Question: So I've successfully plotted pie charts on a map as markers using ax.scatter, but I'm having trouble with some of the wedges "exploding" out of the pie chart. I can't seem to find the reason for this in my code, and have been unable to find an explanation anywhere online. This code is based on the example <URL> , which a colleague has also used and resulted in normal, uniform pie charts. Between us we can't find the issue, and no errors occur.
The code:
'''
import numpy as np
import math
import matplotlib
import matplotlib.pyplot as plt
from mpl_toolkits.basemap import Basemap, cm
australia_data = np.zeros((24,12))
colors = ['red','yellow','blue','mediumorchid']
#pie chart locations
xlon=[146.7,166,101.6,137.4,145.1,113.6,169.7,113.3,176.0,139.6,148.9,124.2,132.4,142.0,129.6,148.0,116.5,142.8,141.7,128.0,113.6,120.7,128.3,148.6]
ylat=[-42.2,-19.2,-0.5,-3.5,-34.4,-8.7,-45.1,-1.0,-38.6,-26.7,-29.1,-20.0,-14.4,-18.9,-31.3,-6.6,-23.8,-3.4,-7.5,-25.6,3.8,-3.1,-1.9,-23.2]
#function to draw pie charts on map
def draw_pie(ax,X=0, Y=0, size = 1500):
xy = []
start = 0.17
ratios=[1/12.]*12
for ratio in ratios:
x = [0] + np.cos(np.linspace(2*math.pi*start,2*math.pi*(start+ratio))).tolist() #30
y = [0] + np.sin(np.linspace(2*math.pi*start,2*math.pi*(start+ratio))).tolist() #30
xy1=(zip(x,y))
xy.append(xy1)
start -= ratio
piecolors = []
for lt in range(12):
c = australia_data[b,lt]-1
c=int(c)
piecolors.append(colors[c])
for i, xyi in enumerate(xy):
ax.scatter([X],[Y] , marker=(xyi,0), s=size, facecolor=piecolors[i],linewidth=0.5,alpha=.7)
australia_data[:,11] = 1
australia_data[:,4] = 3
australia_data[:,1] = 2
fig = plt.figure()
ax = fig.add_axes([.05,.01,.79,.95])
x1 = 90 #left
x2 = 180 #right
y1 = -50 #bottom
y2 = 10 #top
#Create the map
m = Basemap(resolution='l',projection='merc', llcrnrlat=y1,urcrnrlat=y2,llcrnrlon=x1,urcrnrlon=x2,lat_ts=0) #,lat_ts=(x1+x2)/2
m.drawcoastlines()
#plots pie charts:
for b in range(24):
X,Y=m(xlon[b],ylat[b])
draw_pie(ax,X, Y,size=400)
plt.savefig('australia_pies.png',dpi=400)
'''

Any ideas as to why this is happening (and how to fix it!) would be greatly appreciated!
Edit: it seems to be an issue with the number of wedges in the pie chart - reducing this to 6 results in uniform pies, but 7+ causes some wedges to "explode".
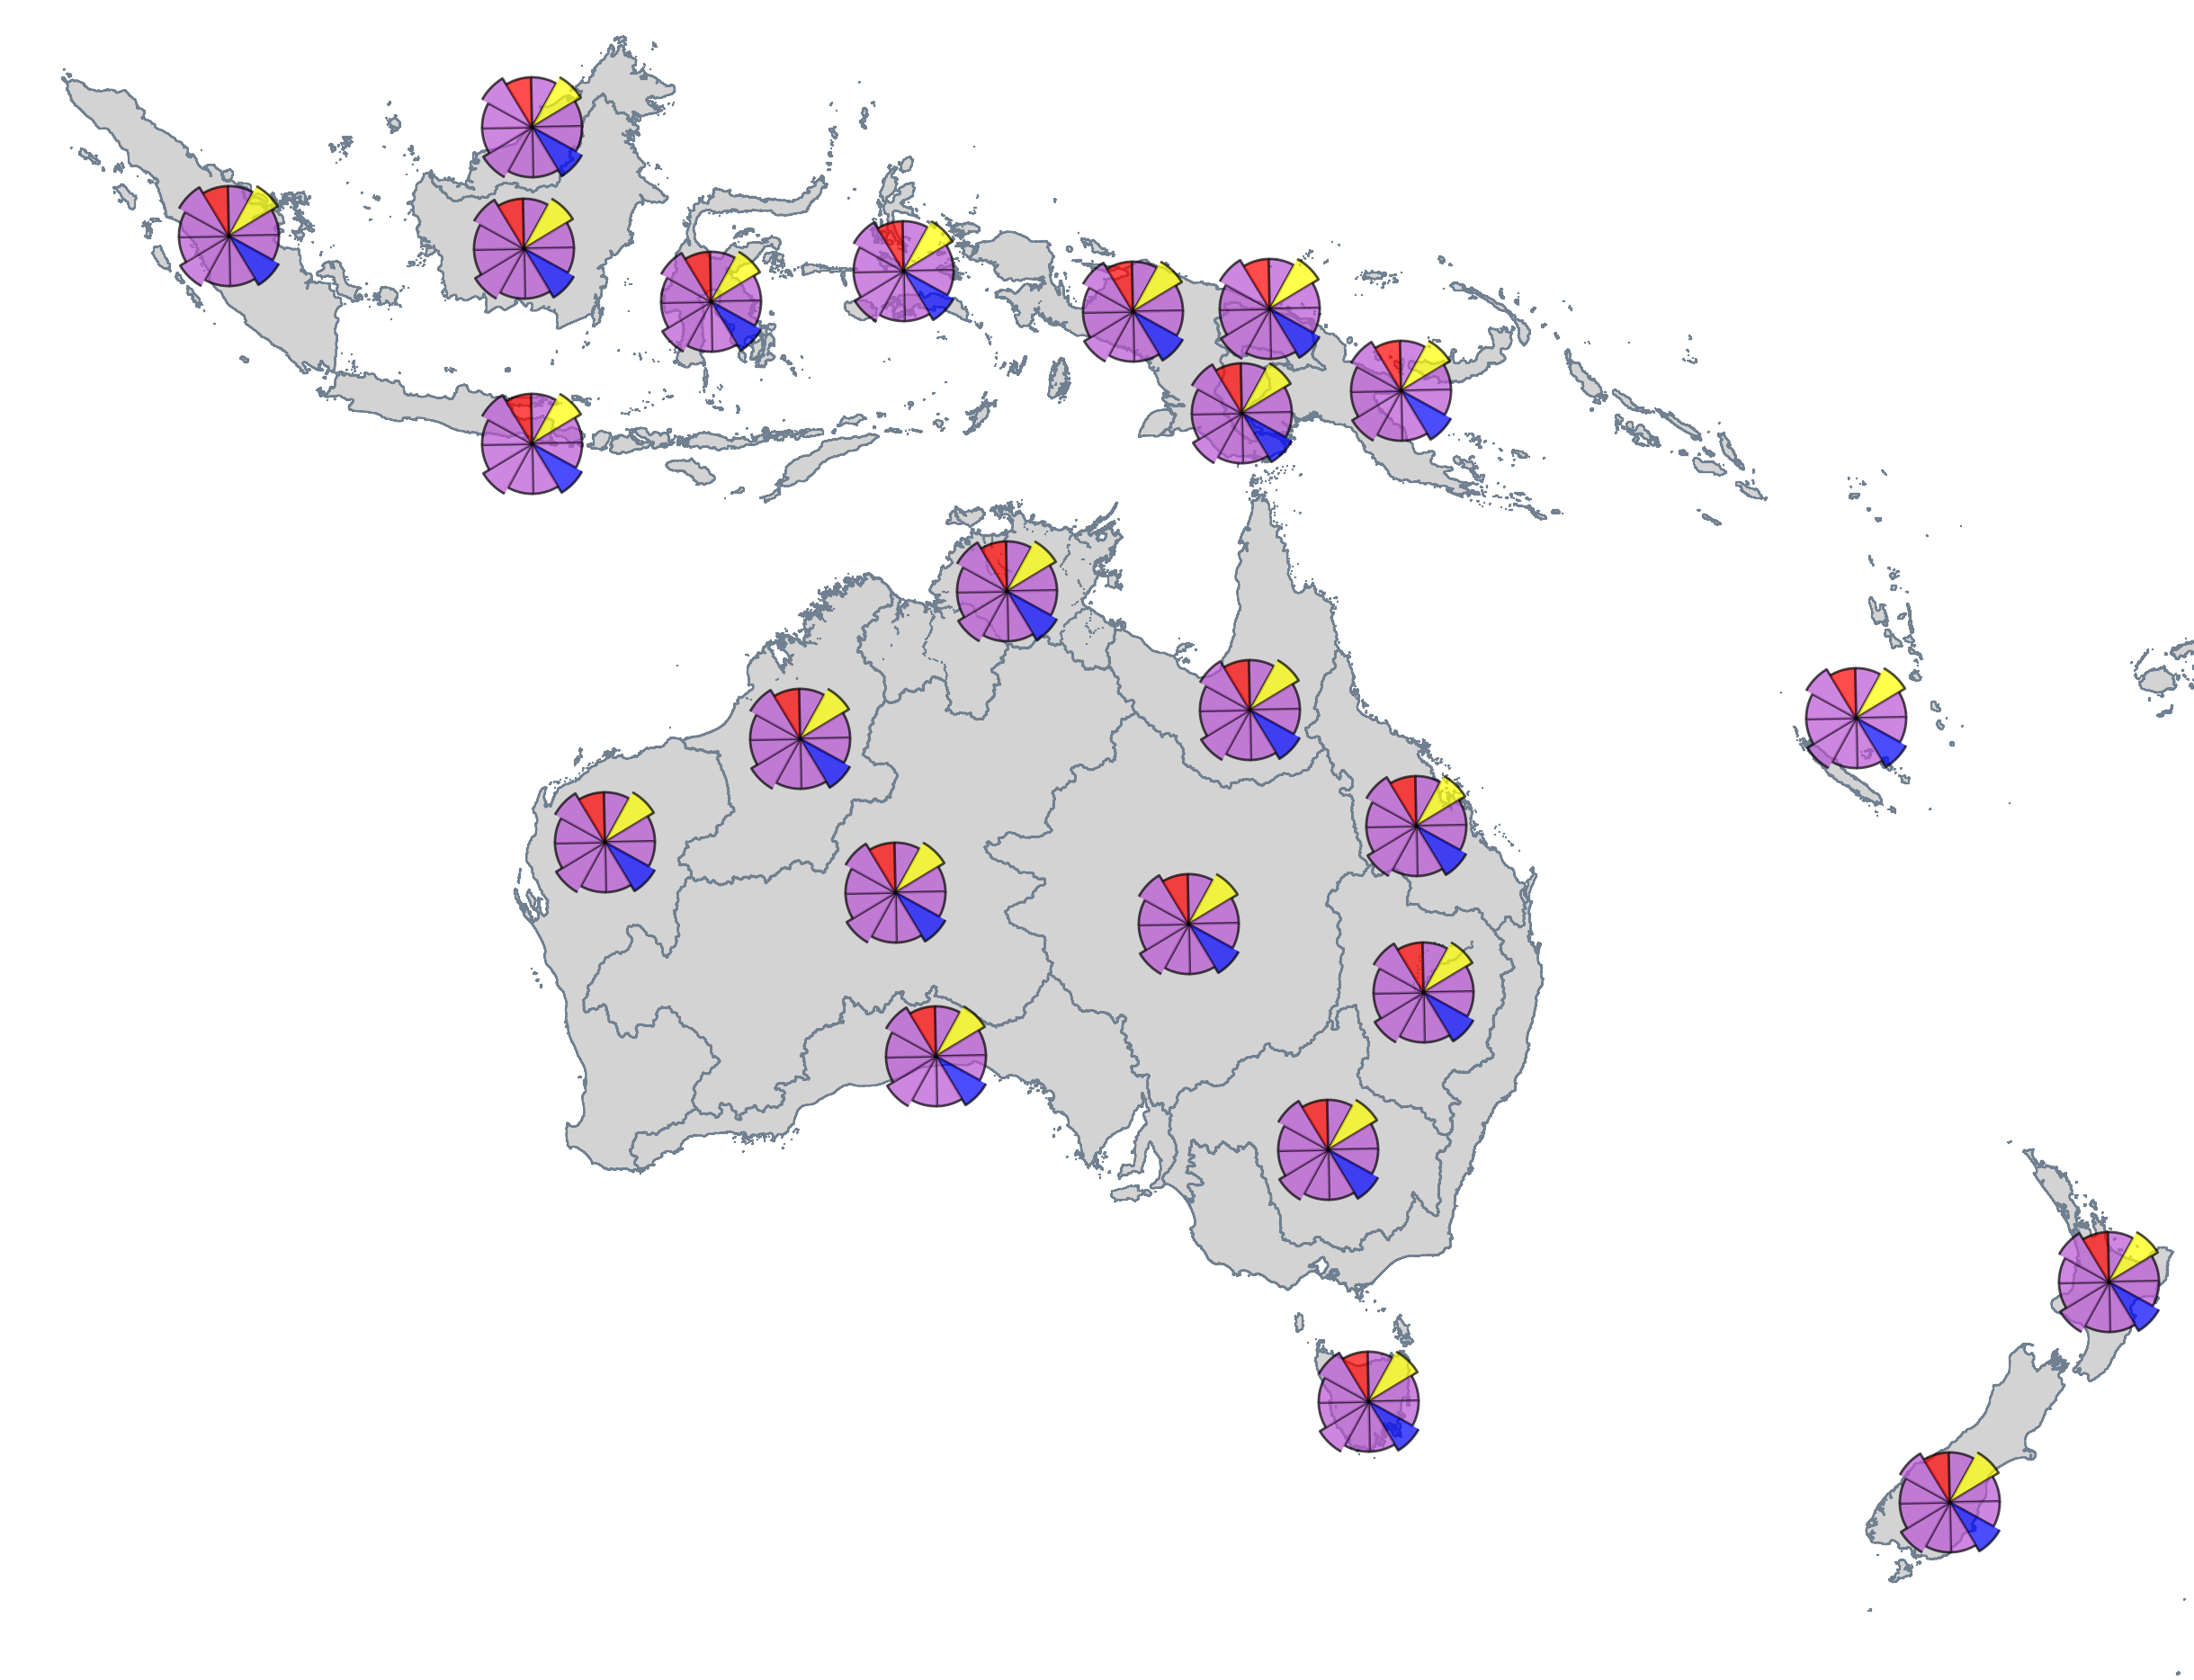
Answer: Looking at the <URL>, you forgot to adjust the size of the pie wedges according to the maximum distance from 0 to the the arc of the wedge. This is necessary because markers normalize the path given before drawing it, hence different wedges need different sizes in order to appear with the same size in the final plot.
'''
import numpy as np
import matplotlib.pyplot as plt
#function to draw pie charts on map
def draw_pie(ax,X=0, Y=0, size = 1500):
xy = []; s=[]
start = 0.0
ratios=[1/12.]*12
for ratio in ratios:
x = [0] + np.cos(np.linspace(2*np.pi*start,2*np.pi*(start+ratio))).tolist() #30
y = [0] + np.sin(np.linspace(2*np.pi*start,2*np.pi*(start+ratio))).tolist() #30
xy1 = np.column_stack([x, y])
s1 = np.abs(xy1).max()
xy.append(xy1)
s.append(s1)
start -= ratio
for xyi, si in zip(xy,s):
ax.scatter([X],[Y] , marker=(xyi,0), s=size*si**2, edgecolor="k")
fig, ax = plt.subplots()
X,Y=166,50
draw_pie(ax,X, Y,size=3000)
plt.show()
'''
<URL>